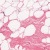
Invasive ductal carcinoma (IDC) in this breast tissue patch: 0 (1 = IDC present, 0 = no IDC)